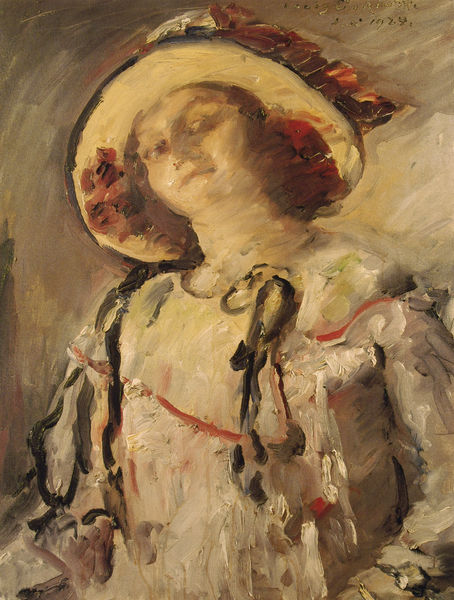
Titel: Wilhelmine mit gelbem Hut
Künstler: Lovis Corinth
Standort: Lübeck
Institution: Museum für Kunst und Kulturgeschichte
Schlagwörter: gemälde, kopf, weiß, gelb, grün, impressionismus, mädchen, blume, blumen, braun, frau, grau, haar, hell, hut, kleid, licht, mund, nase, renoir, schwarz, skizze, blick, blüten, dame, rosen, rot, beige, expressionismus, malerei, schleife, jacke, arm, augen, band, bluse, federn, gesicht, mensch, spitze, bildnis, hals, portrait, porträt, signatur, öl, pastos, haare, halbfigur, kind, spitzen, schleifen, brustbild, brünett, dekoltee, locken, rosa, schräg, schön, frucht, früchte, schnell, lächeln, farbig, schrift, sommer, lasziv, moderne, modern, farbe, herbst, ausdruck, wild, duktus, jugendstil, strohhut, impressionistisch, rüschen, dreiviertelprofil, krempe, kokett, geneigt, striche, kirschen, lachen, corinth, lovis corinth, gemalt, expressionistisch, monochromie, acryl, portait, ölmalerei, liebermann, pinselstrich, kellnerin, verschwommen, verwischt, untersicht, eintönig, gruselig, fröhlich, blickkontakt, bänder, neigung, bund, anblicken, froschperspektive, skizzenhaft, flüchtig, deutscher impressionismus, braunhaarig, hare, braunton, vauves